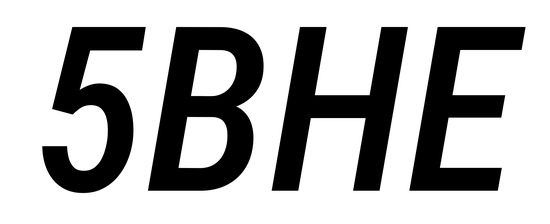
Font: Roboto-Italic_Condensed_Medium_Italic